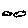
Label: cloud